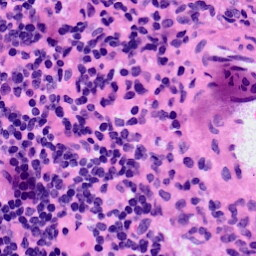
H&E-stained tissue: LymphNode